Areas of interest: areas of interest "Parking Lot"
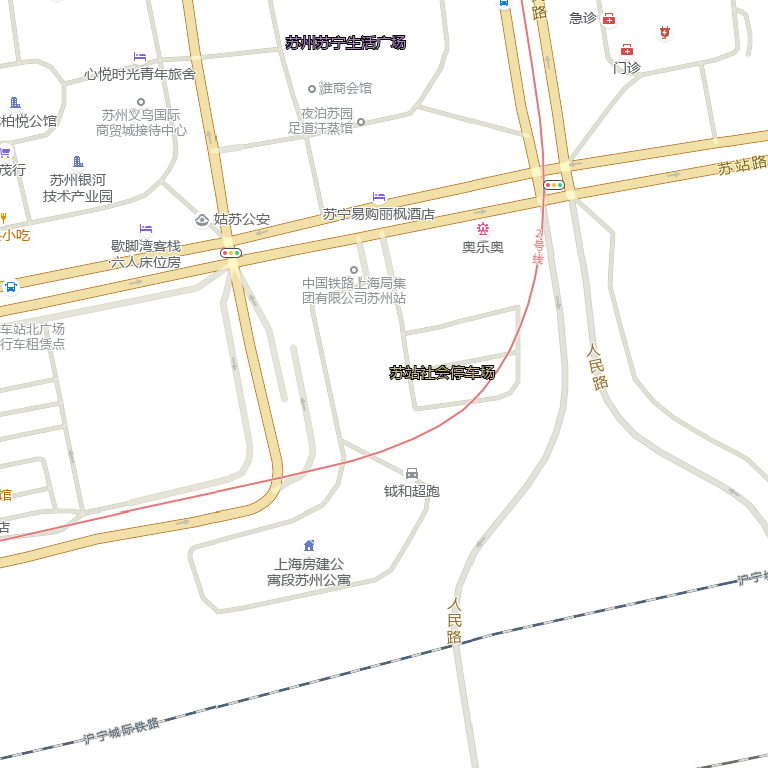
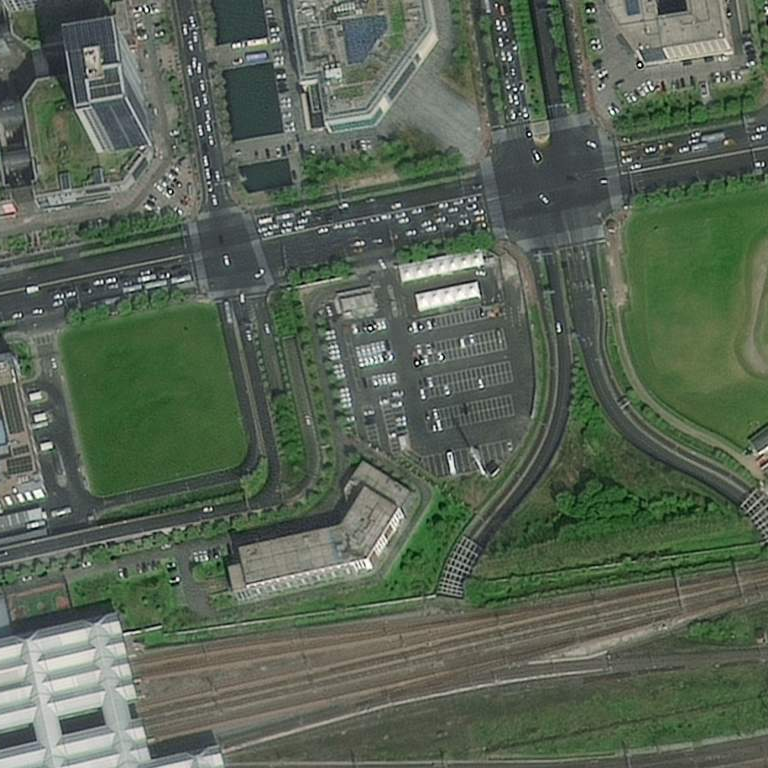